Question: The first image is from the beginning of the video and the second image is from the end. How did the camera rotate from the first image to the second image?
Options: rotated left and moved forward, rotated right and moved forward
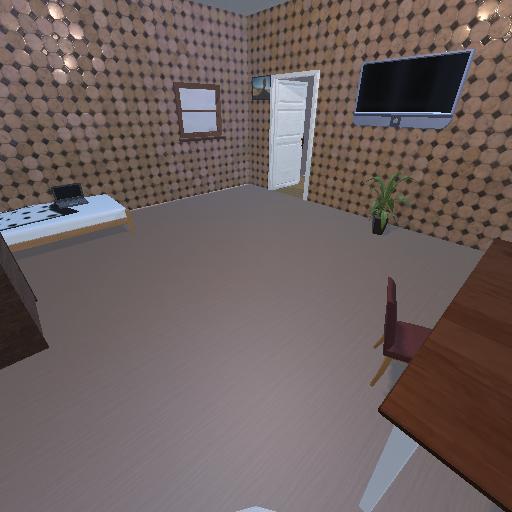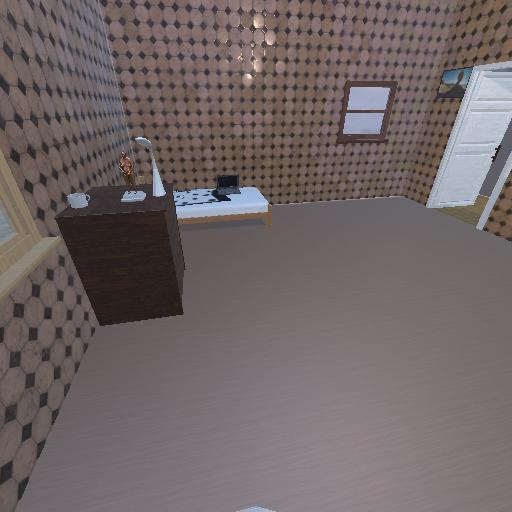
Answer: rotated left and moved forward